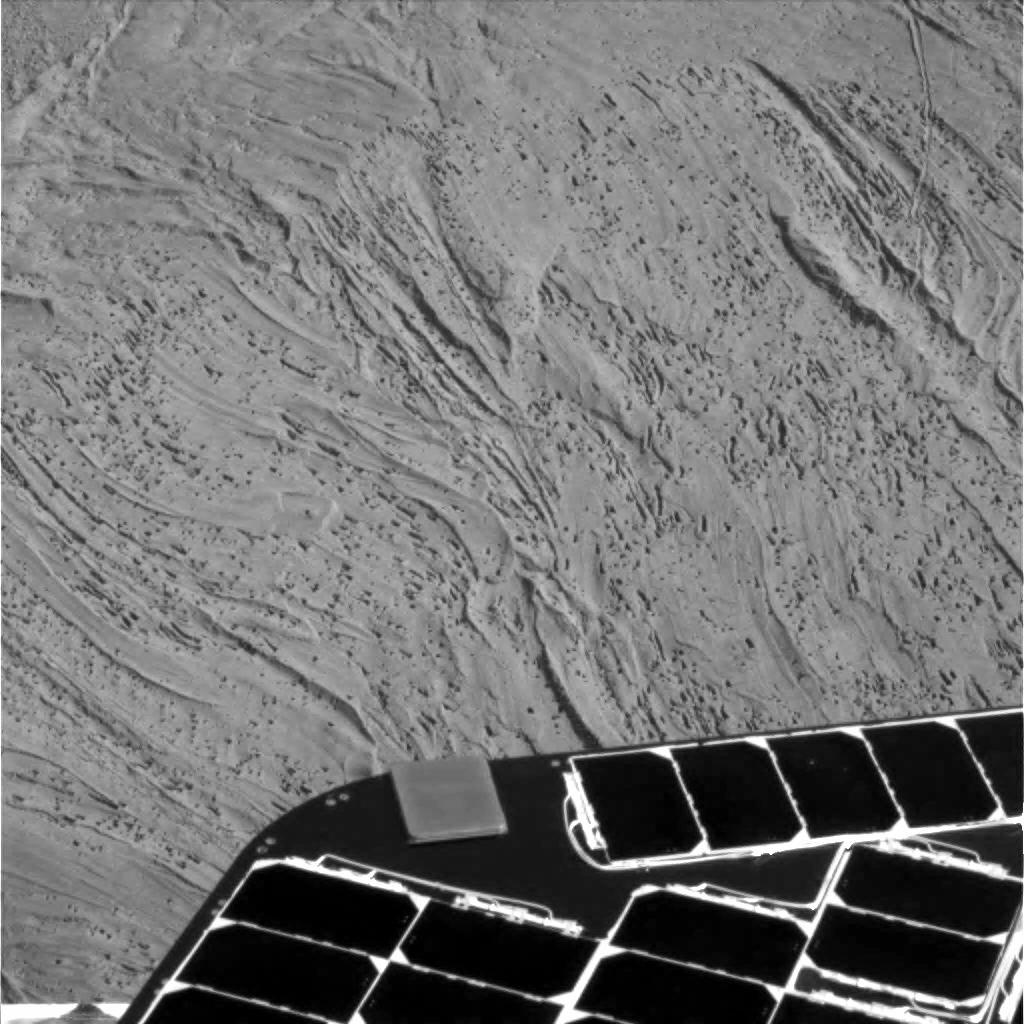
Terrain classes present: Background, Gravel / Sand / Soil